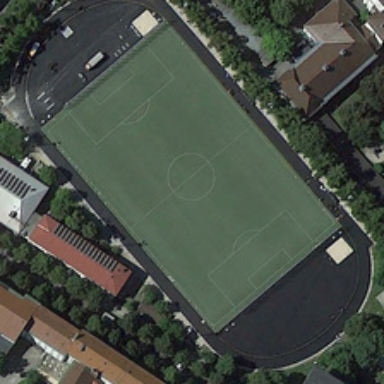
The playground consists of a red track and a green football field .